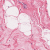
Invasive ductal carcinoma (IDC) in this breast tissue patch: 0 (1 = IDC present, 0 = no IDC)